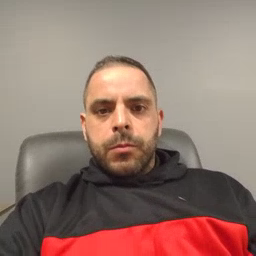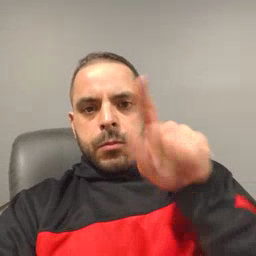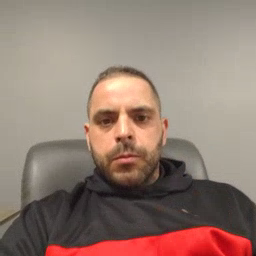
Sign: go